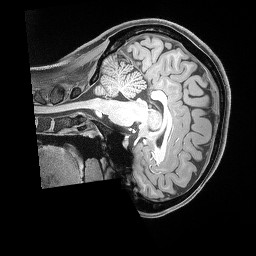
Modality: T1w
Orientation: sagittal
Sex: female
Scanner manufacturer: siemens
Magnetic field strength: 3 T
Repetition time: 2.53 s
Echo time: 0.00169 s